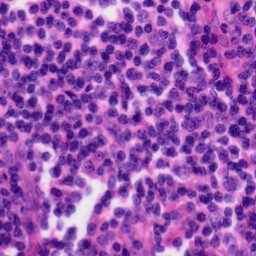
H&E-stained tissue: Tonsil